Current action and preconditions to check: path_clear

Your task: For each precondition in the list above, predict whether it will hold at this action.

Consider the current scene as observed from the mobile robot's camera, and analyze the predicted future states of all dynamic agents (e.g., people, animals, vehicles, or any moving entities) within the NEXT SECOND.

IMPORTANT: Only answer "very likely" if you are absolutely certain—based on strong, clear evidence—that a dynamic agent will violate the precondition in the predicted future state. Do NOT answer "very likely" for unlikely, ambiguous, or low-probability risks.

Ask yourself for each precondition: Is there a high probability, with clear and convincing evidence, that the predicted future states of any dynamic agent will interfere with the predicted future state of the currently executing action within the NEXT SECOND, causing that precondition to fail?

Assess the risk level based on these predictions. Use "likely" or "very likely" if motions create a clear risk of interference.

Use "neutral" or "improbable" if agents are nearby but their predicted paths are clearly diverging or non-conflicting.

Failure Risk Categories: "very improbable", "improbable", "neutral", "likely", "very likely"

Answer Format: Output ONLY the probability_of_failure value from these categories: "very improbable", "improbable", "neutral", "likely", "very likely"

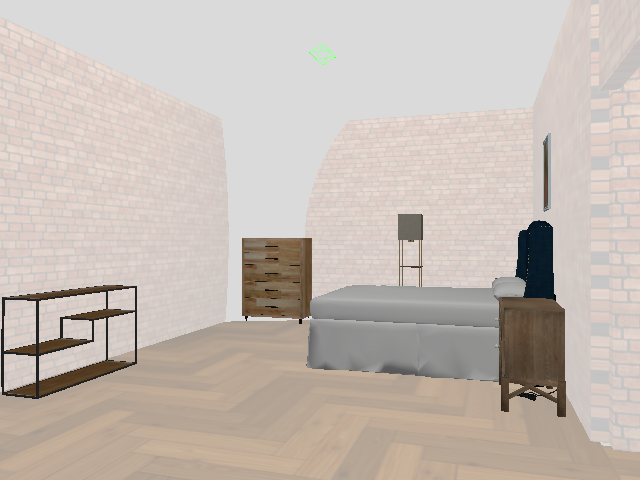

Answer: very improbable